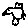
Label: bird